Interaction volume radius: 10 \u00c5
Interaction volume height: 40 \u00c5
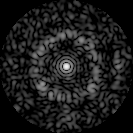
Disorder parameter: 0.7439